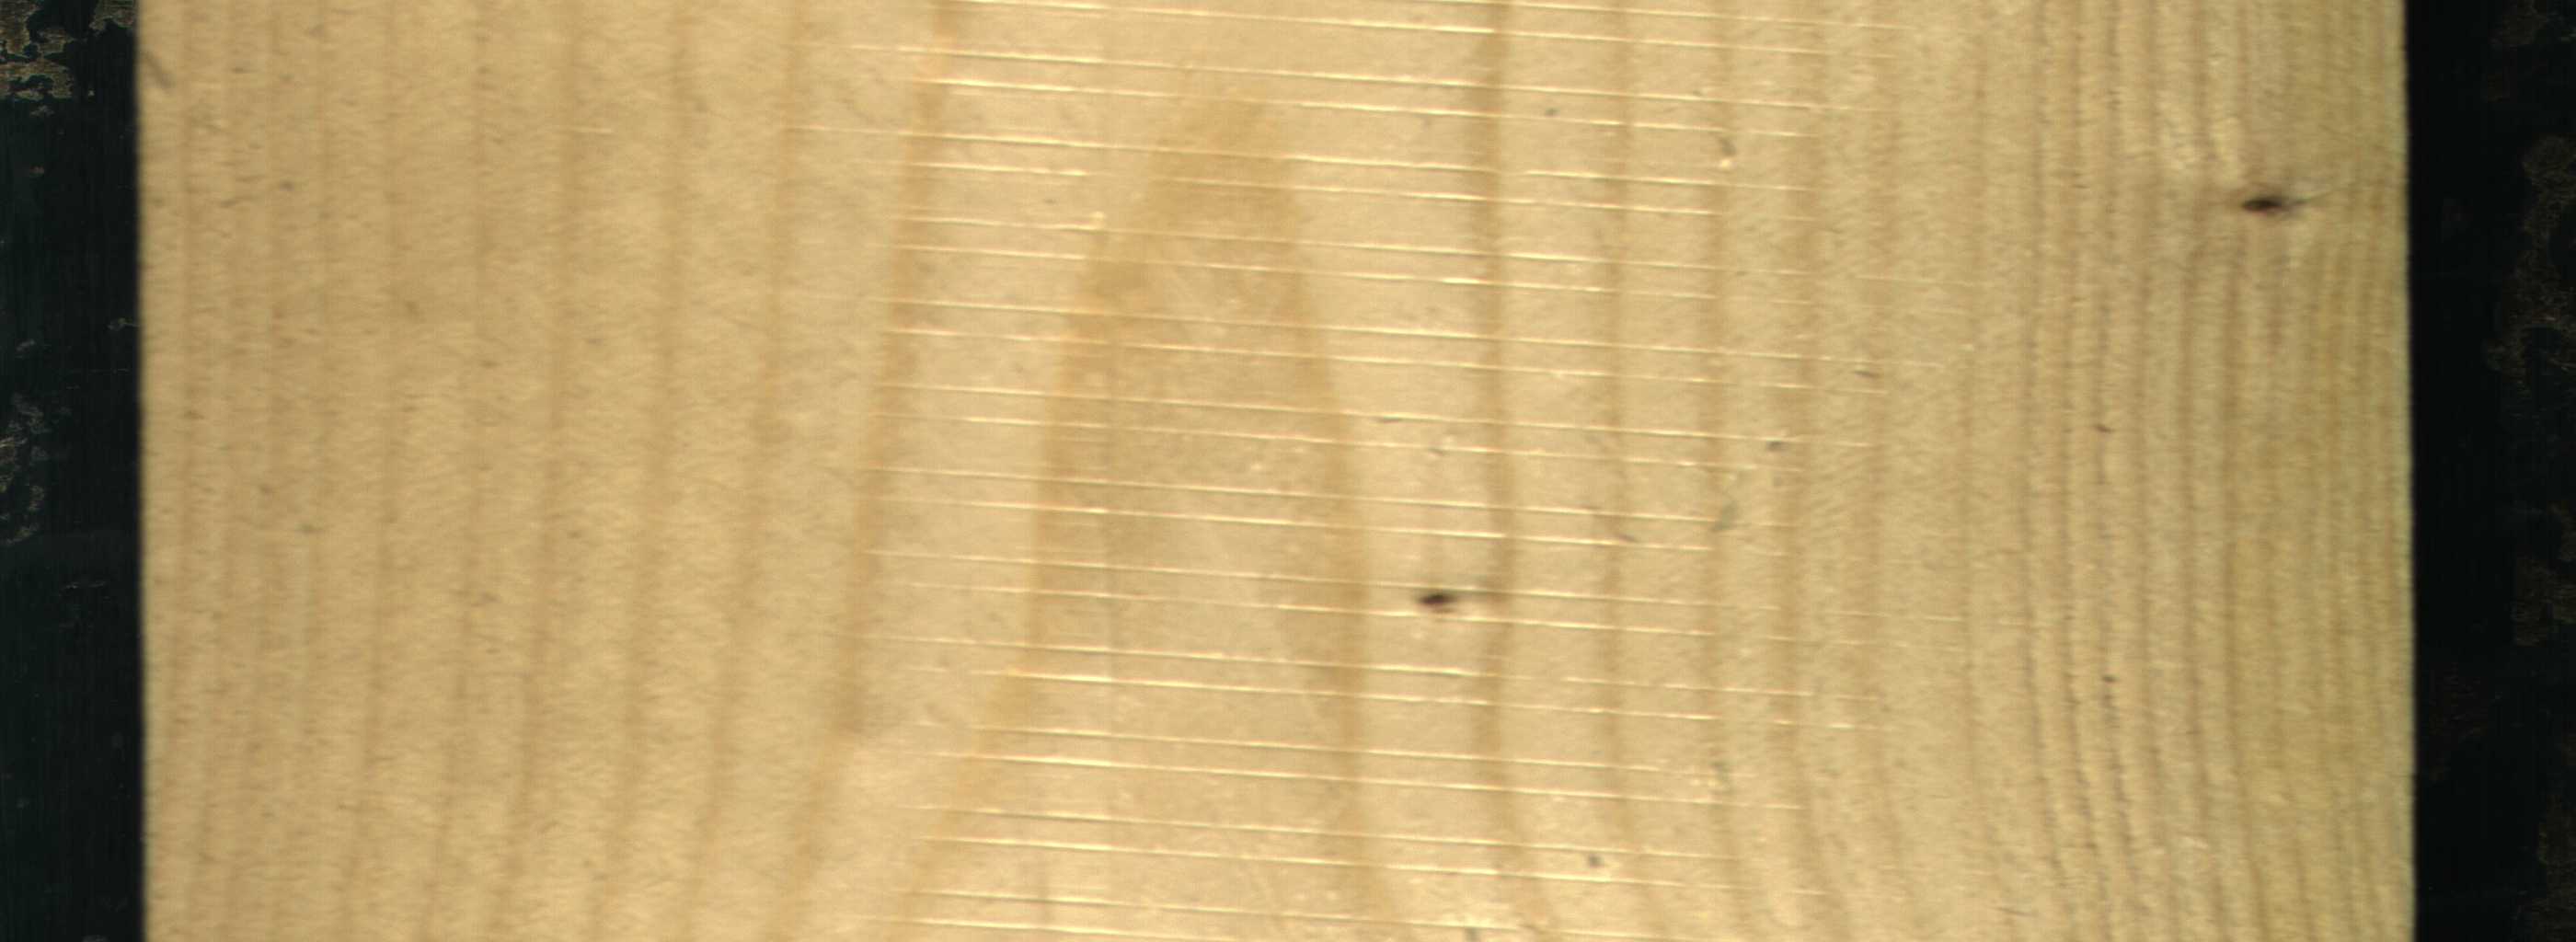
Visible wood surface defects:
Dead_Knot
Live_Knot